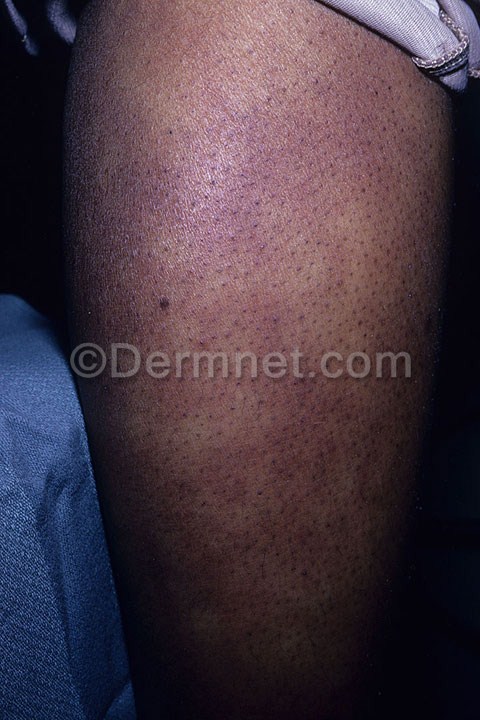
Disease: Vasculitis Photos